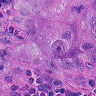
Metastatic tissue present: yes